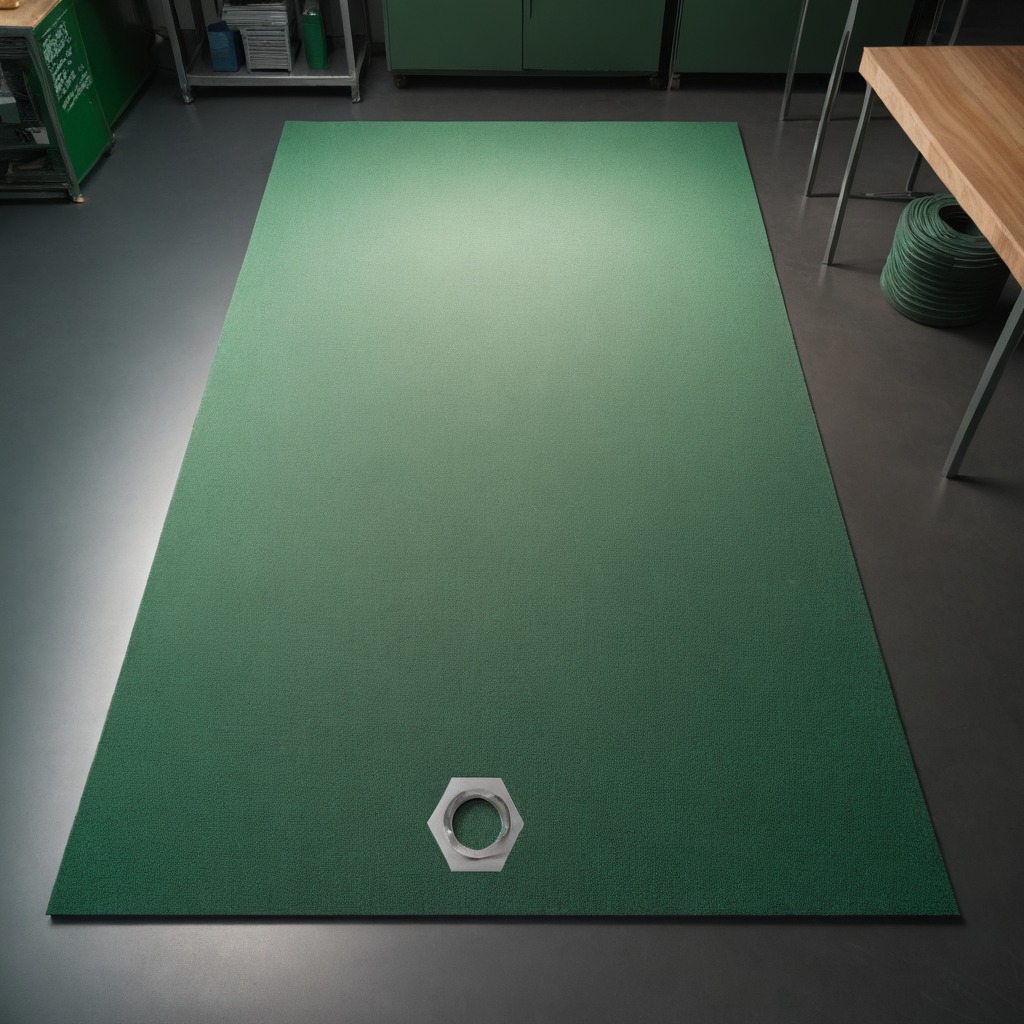
A metal nut is lying on the granite tabletop.